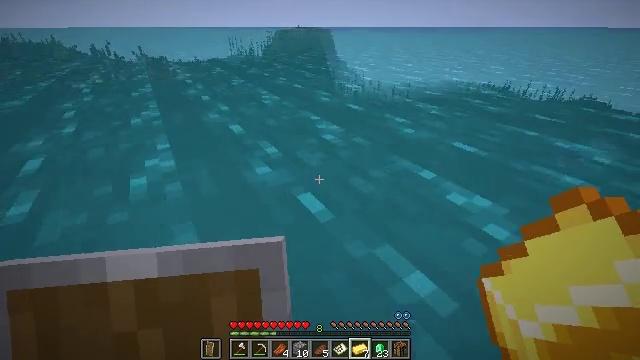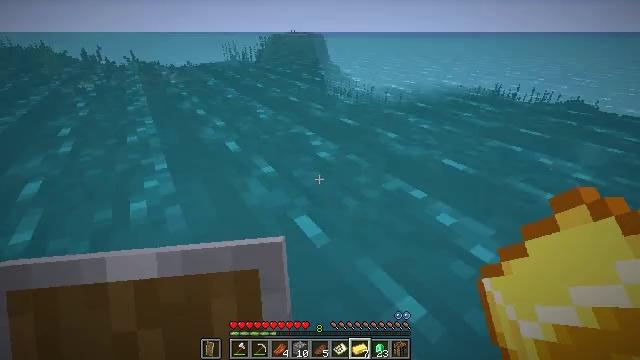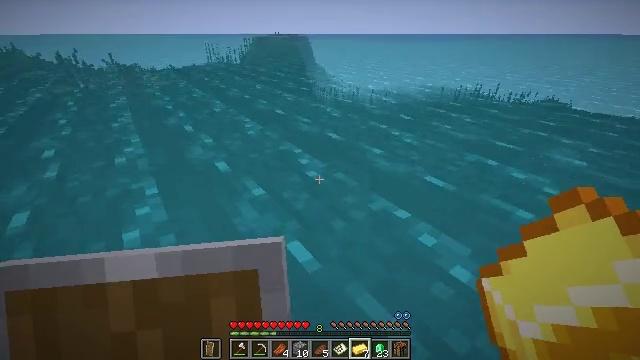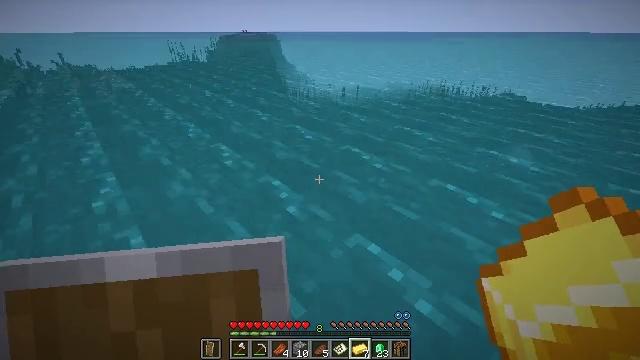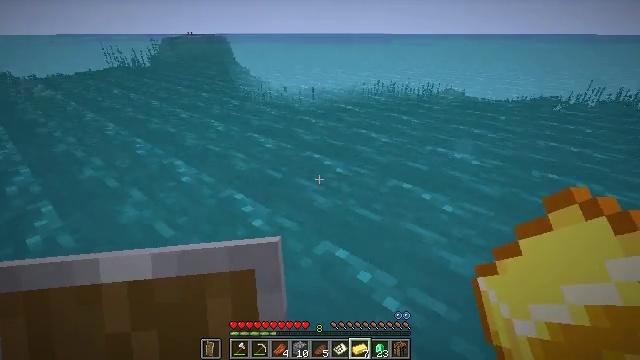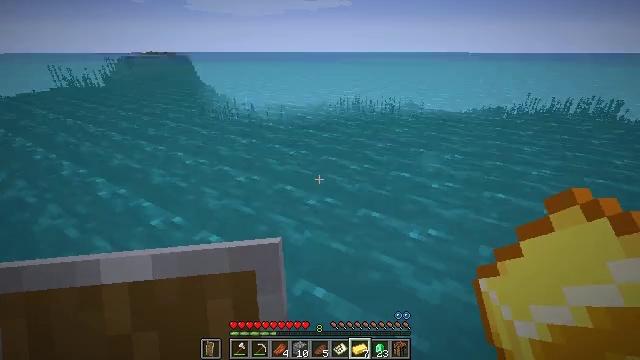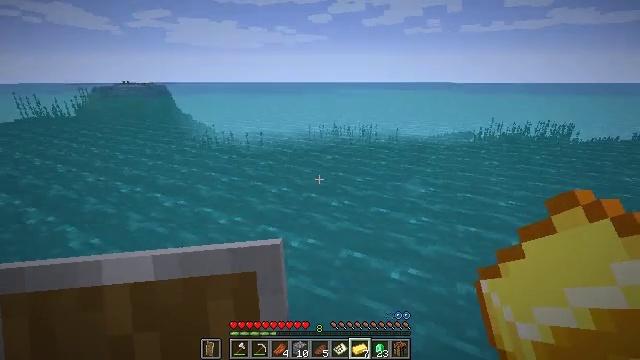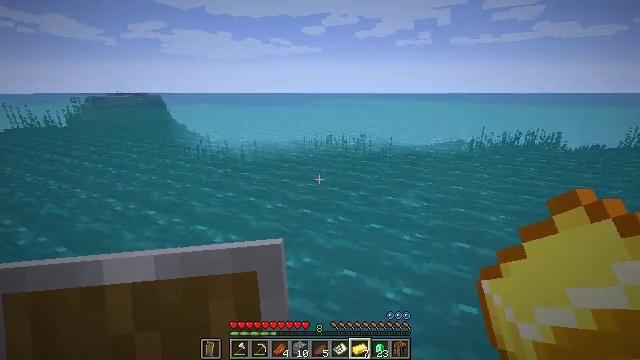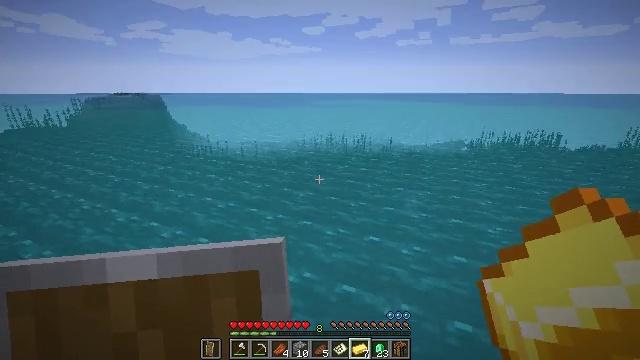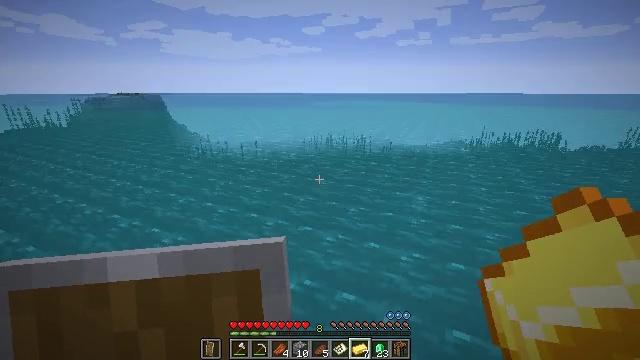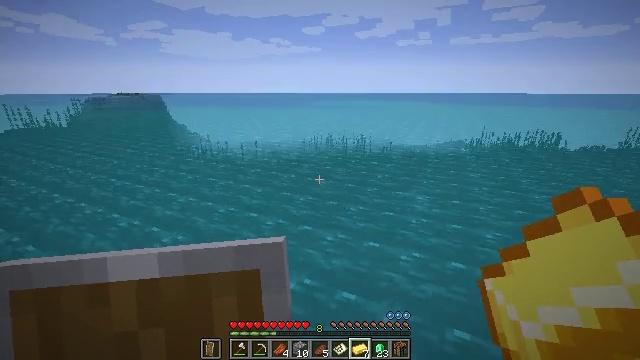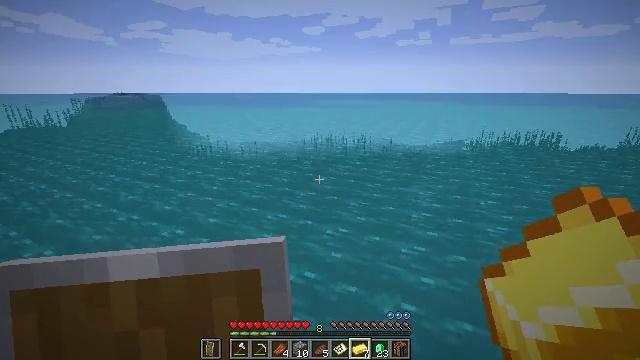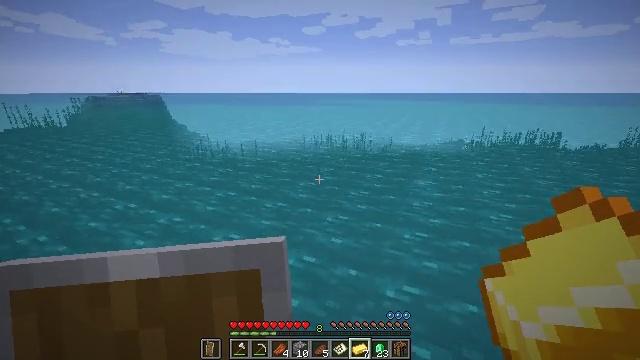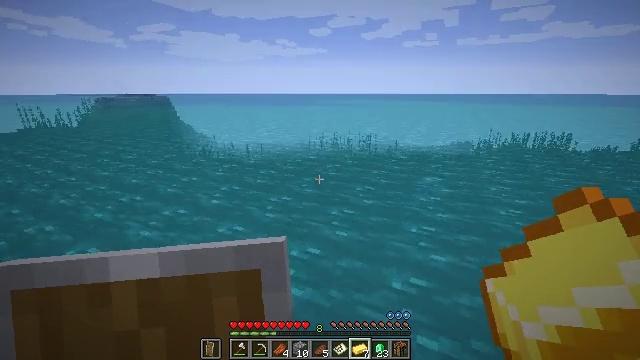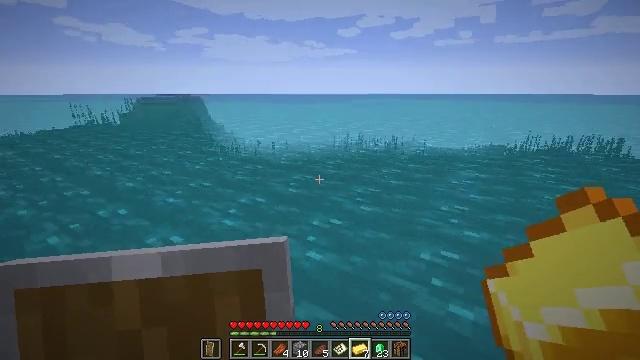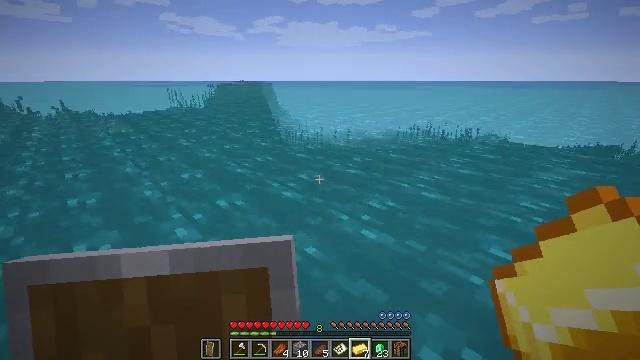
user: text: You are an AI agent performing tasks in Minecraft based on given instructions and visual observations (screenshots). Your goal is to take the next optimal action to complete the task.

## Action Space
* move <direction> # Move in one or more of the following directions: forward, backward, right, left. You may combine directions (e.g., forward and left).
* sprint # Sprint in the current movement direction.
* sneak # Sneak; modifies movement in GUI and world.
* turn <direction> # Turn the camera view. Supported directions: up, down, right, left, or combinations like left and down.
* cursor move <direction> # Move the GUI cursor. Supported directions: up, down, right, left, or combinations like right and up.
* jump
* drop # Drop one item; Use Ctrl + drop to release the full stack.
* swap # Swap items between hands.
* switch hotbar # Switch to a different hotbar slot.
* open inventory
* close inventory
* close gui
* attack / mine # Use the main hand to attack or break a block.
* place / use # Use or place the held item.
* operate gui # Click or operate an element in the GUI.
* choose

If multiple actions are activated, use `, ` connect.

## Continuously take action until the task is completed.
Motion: motion action
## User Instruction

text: Remove a filled map from the inventory.
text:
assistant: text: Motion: turn right, jump
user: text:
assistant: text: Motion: turn right, jump
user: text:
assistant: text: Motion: turn right, jump
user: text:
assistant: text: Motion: turn right, jump
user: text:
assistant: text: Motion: turn right and up, jump
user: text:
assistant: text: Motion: turn right and up, jump
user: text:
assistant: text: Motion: turn right and up, jump
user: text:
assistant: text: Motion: jump
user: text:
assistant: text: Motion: jump
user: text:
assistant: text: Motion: jump
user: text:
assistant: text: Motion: jump
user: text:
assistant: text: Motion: jump
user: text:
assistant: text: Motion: turn left, jump
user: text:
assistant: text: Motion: turn left, jump
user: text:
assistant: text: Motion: turn left and down, jump
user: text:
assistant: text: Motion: turn left, jump
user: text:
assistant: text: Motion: turn left, jump
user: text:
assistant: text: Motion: jump
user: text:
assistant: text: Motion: jump
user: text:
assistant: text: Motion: jump
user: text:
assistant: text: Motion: jump
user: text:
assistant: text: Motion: jump
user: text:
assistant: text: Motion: jump
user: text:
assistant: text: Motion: turn left and up, jump
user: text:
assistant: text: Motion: turn left, jump
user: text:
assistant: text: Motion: turn left and down, jump
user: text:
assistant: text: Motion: turn left, jump
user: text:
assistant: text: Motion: turn left and down, jump
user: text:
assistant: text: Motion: jump
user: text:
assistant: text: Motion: jump